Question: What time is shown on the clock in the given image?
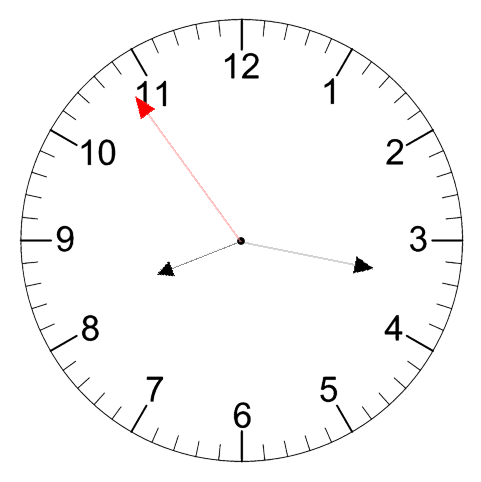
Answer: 08:16:54